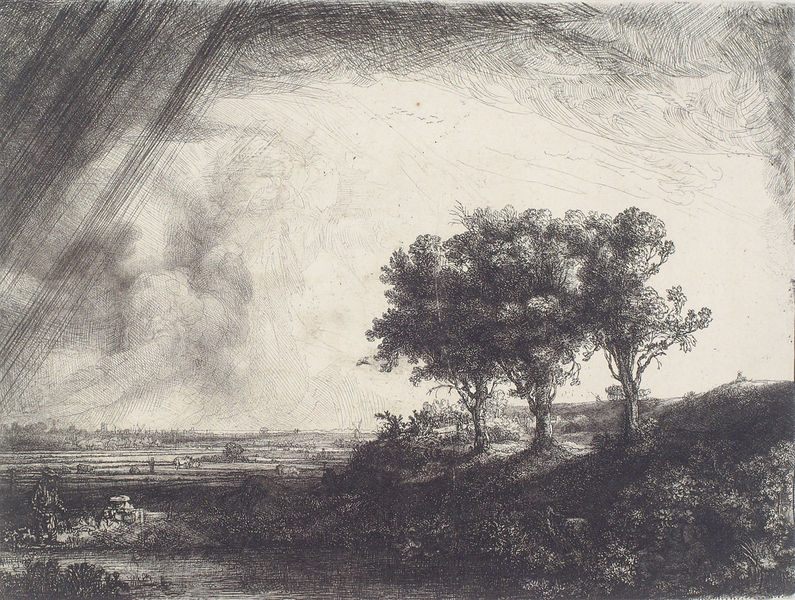
Titel: Die Landschaft mit den drei Bäumen
Künstler: Harmensz van Rijn Rembrandt
Institution: Wien, Albertina
Schlagwörter: baum, dunkel, himmel, mann, schatten, wasser, wolken, bäume, fluss, landschaft, menschen, see, stadt, teich, ufer, hell, licht, schwarz, zeichnung, wiese, mensch, rembrandt, holland, niederlande, bach, ebene, ferne, horizont, hügel, weite, windmühle, flach, sonne, sträucher, drei, kontrast, anhöhe, windmühlen, helldunkel, düster, hang, grafik, nebel, wetter, striche, bauer, regen, lichtstrahl, parallel, schwarzweiss, schraffur, radierung, stich, sumpf, baumgruppe, sicht, buschwerk, moor, eichen, kupferstich, kräuter, ebenen, rembrand, van, rijn, 3, harmensz, regen bäume